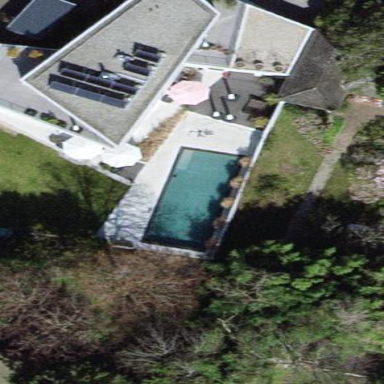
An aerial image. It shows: Outdoor swimming pool on leisure land.